九年级 · 度量几何学
(本小题8.0分)

(教材 $P 109$ 习题T6变式1)如图, 正方形的剪去四个角后成为一个正八边形.

(1)若正八边形的边长为 2 , 则剪去四个角的面积和为 $\qquad$ ;

(2)若正方形的边长为 2 , 求正八边形边长.

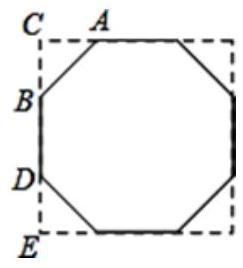
答案: 解: (1) $\because$ 正方形剪去四个角后成为一个正八边形, 根据正八边形每个内角为135度,

$\therefore \angle C A B=\angle C B A=45^{\circ}$,

设剪去 $\triangle A B C$ 边长 $A C=B C=x$, 可得:

$x^{2}+x^{2}=4$

解得: $x=\sqrt{2}$ (负值舍去)
则剪去的四个角的面积和为 $\frac{1}{2} \times \sqrt{2} \times \sqrt{2} \times 4=4$

故答案为: 4

(2)设正八边形的边长为 $x$, 则剪掉的等腰直角三角形的直角边为 $\frac{\sqrt{2}}{2} x$

$\because$ 正方形的边长为 2

$$
\therefore \frac{\sqrt{2}}{2} x+x+\frac{\sqrt{2}}{2} x=2
$$

解得 $x=2(\sqrt{2}-1)$,

$\therefore$ 正八边形的边长为 $2(\sqrt{2}-1)$.

解析: 见答案.